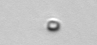
Label: nanoplankton_mix